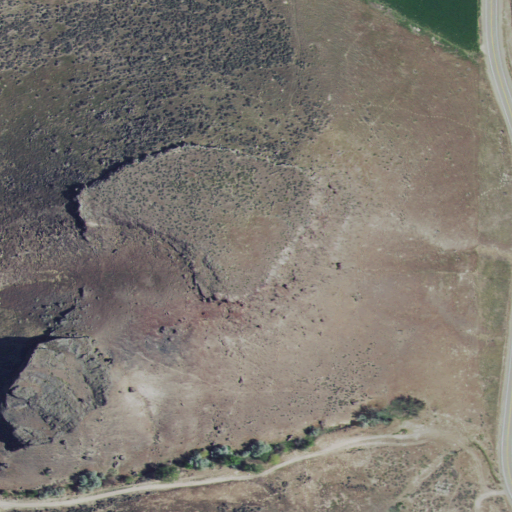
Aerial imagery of mountain in Idaho named Liberty Butte containing shrub, grassland, open development, and cultivated crops